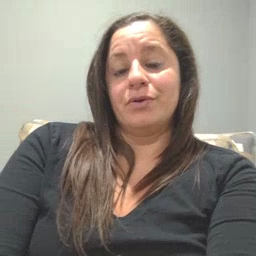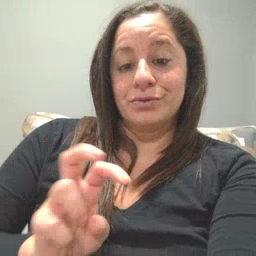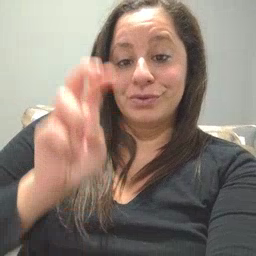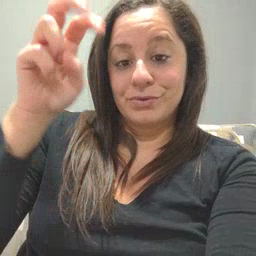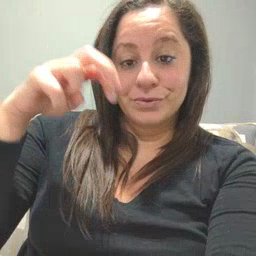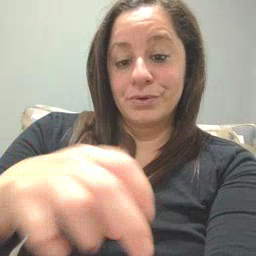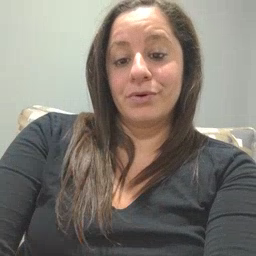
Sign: stairs